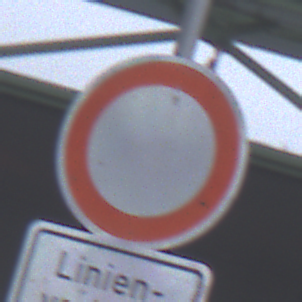
Verkehrszeichen: VerbotFahrzeugeAllerArt
Zusatzzeichen unten: BesondereFahrzeugeUndTransportgueter2
Umgebung: Outdoor, Suburban
Tageszeit: MorningAfternoon
Wetter: Overcast
Licht: Natural
Jahreszeit: NotSpecified
Kontrast: LowContrast